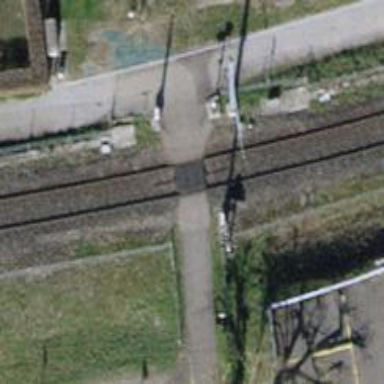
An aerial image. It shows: Railway crossing with traffic signals and full barrier.